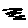
Label: zigzag